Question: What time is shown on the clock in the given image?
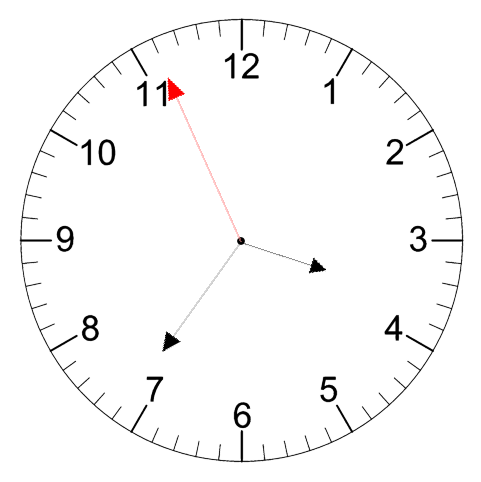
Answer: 03:35:56